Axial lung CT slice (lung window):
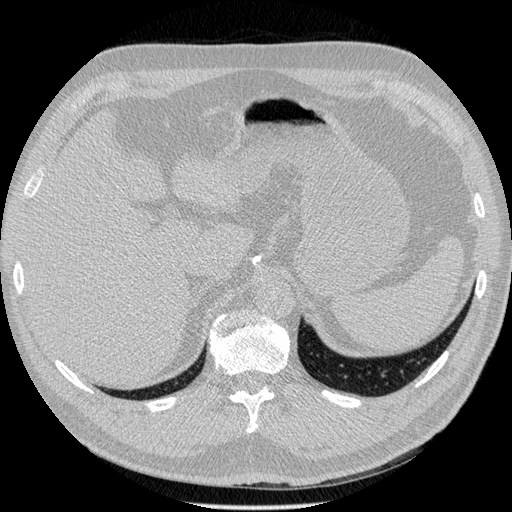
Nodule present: no